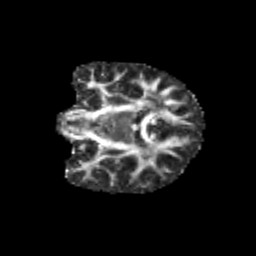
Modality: FA
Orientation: coronal
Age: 11
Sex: male
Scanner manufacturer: siemens
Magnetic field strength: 3 T
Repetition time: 3.8 s
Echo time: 0.07 s